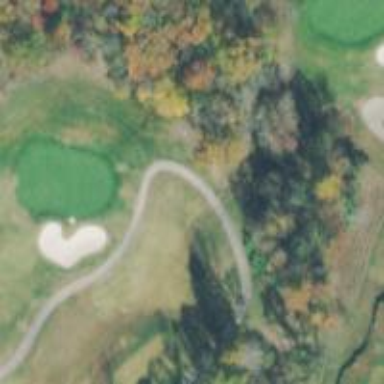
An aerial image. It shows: Path for both road and golf.